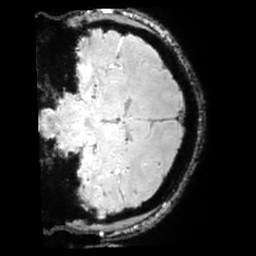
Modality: SWI
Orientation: coronal
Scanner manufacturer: siemens
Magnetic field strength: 3 T
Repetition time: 0.03 s
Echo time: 0.02 s